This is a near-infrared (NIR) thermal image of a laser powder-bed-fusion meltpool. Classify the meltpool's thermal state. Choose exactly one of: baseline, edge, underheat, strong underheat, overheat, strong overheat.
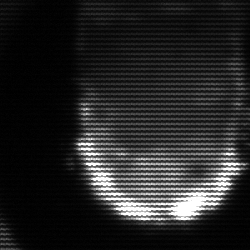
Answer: baseline